Interaction volume radius: 5 \u00c5
Interaction volume height: 20 \u00c5
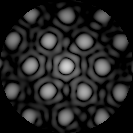
Disorder parameter: 0.2212